Question: I have an AdvancedDataGrid displaying hierarchical data illustrated by the image below:

The branch nodes "Prosjekt" and "Tiltak" display the sum of the leaf nodes below.
I want the root node "Tavle" to display the total sum of the branch nodes below. When i attempted to do this by adding the same SummaryRow the sum of the root node was not calculcated correctly(Every node's sum was calculated twice).
'''
dg_Teknikktavles = new AutoSizingAdvancedDataGrid();
dg_Teknikktavles.sortExpertMode="true";
dg_Teknikktavles.headerHeight = 50;
dg_Teknikktavles.variableRowHeight = true;
dg_Teknikktavles.addEventListener(ListEvent.ITEM_CLICK,dg_TeknikktavlesItemClicked);
dg_Teknikktavles.editable="false";
dg_Teknikktavles.percentWidth=100;
dg_Teknikktavles.minColumnWidth =0.8;
dg_Teknikktavles.height = 1000;
var sumFieldArray:Array = new Array(context.brukerList.length);
for(var i:int = 0; i < context.brukerList.length; i++)
{
var sumField:SummaryField2 = new SummaryField2();
sumField.dataField = Ressurstavle.ressursKey + i;
sumField.summaryOperation = "SUM";
sumFieldArray[i] = sumField;
}
var summaryRow:SummaryRow = new SummaryRow();
summaryRow.summaryPlacement = "group";
summaryRow.fields = sumFieldArray;
var summaryRow2:SummaryRow = new SummaryRow();
summaryRow2.summaryPlacement = "group";
summaryRow2.fields = sumFieldArray;
var groupField1:GroupingField = new GroupingField();
groupField1.name = "tavle";
//groupField1.summaries = [summaryRow2];
var groupField2:GroupingField = new GroupingField();
groupField2.name = "kategori";
groupField2.summaries = [summaryRow];
var group:Grouping = new Grouping();
group.fields = [groupField1, groupField2];
var groupCol:GroupingCollection2 = new GroupingCollection2();
groupCol.source = ressursTavle;
groupCol.grouping = group;
groupCol.refresh();
'''
How do i get my AdvancedDataGrid's (dg_Teknikktavles) root node "Tavle" to correctly display the sum of the two branch nodes below?
How do i add a red color to the numbers of the root node's summary row that exceed 5? E.g the column displaying 8 will exceed 5 in the root node's summary row, and should therefore be marked red
Thanks in advance!
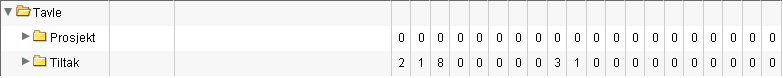
Answer: In case someone else has the same problem:
The initial problem that everything was summed twice, was the result of using the same Array of SummaryField2 ( in the code) for both grouping fields(GropingField2 and )
was to create a new array of summaryfields for the root node(in my intial for loop):
'''
//Summary fields for root node
var sumFieldRoot:SummaryField2 = new SummaryField2();
sumFieldRoot.dataField = Ressurstavle.ressursKey + i;
sumFieldRoot.summaryOperation = "SUM";
sumFieldArrayRoot[i] = sumFieldRoot;
'''
This was pretty much as easy as pointed out by wvxyw. Code for this solution below:
'''
private function summary_styleFunction(data:Object, col:AdvancedDataGridColumn):Object
{
var output:Object;
var field:String = col.dataField;
if ( data.children != null )
{
if(data[field] >5){
output = {color:0xFF0000, fontWeight:"bold"}
}
else {
output = {color:0x006633, fontWeight:"bold"}
}
//output = {color:0x081EA6, fontWeight:"bold", fontSize:14}
}
return output;
}
'''